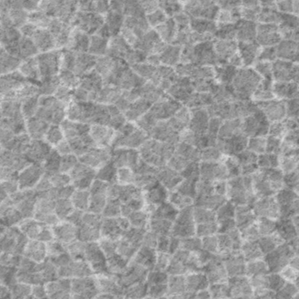
Label: frost